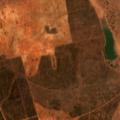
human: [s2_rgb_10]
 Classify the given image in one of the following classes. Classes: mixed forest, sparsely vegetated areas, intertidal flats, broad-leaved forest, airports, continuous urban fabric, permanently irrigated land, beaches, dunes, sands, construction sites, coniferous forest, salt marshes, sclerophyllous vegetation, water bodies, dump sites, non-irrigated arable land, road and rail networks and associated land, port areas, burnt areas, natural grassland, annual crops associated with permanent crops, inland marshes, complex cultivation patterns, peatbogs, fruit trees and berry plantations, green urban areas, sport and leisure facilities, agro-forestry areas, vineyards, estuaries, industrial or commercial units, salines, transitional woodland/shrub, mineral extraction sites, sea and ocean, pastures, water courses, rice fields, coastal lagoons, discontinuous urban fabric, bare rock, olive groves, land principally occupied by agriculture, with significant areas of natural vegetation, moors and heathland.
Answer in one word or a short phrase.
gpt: non-irrigated arable land, pastures, agro-forestry areas, transitional woodland/shrub